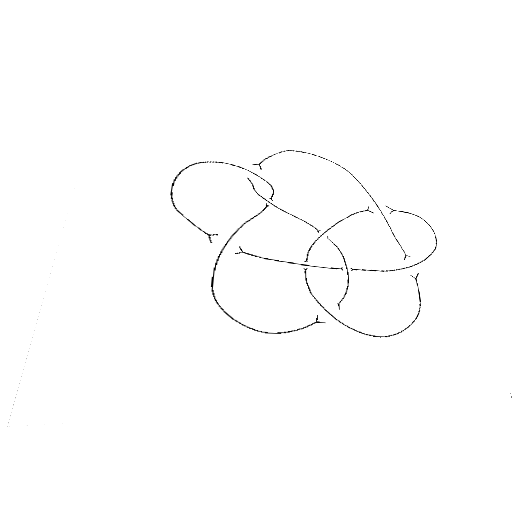
Crossing number: 9